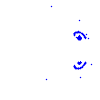
Particle: pion